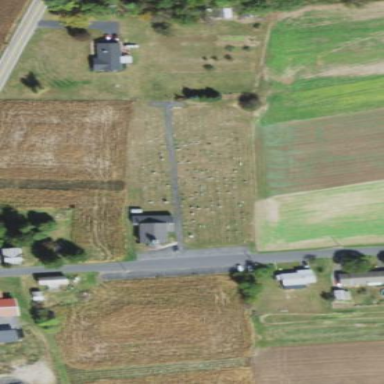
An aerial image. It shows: Cemetery.